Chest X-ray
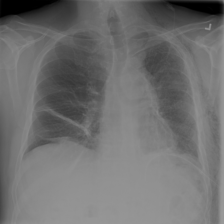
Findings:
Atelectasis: positive
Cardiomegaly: negative
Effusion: negative
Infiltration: positive
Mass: negative
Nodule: positive
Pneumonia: negative
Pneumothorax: positive
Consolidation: negative
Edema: negative
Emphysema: positive
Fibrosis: positive
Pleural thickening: negative
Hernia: negative